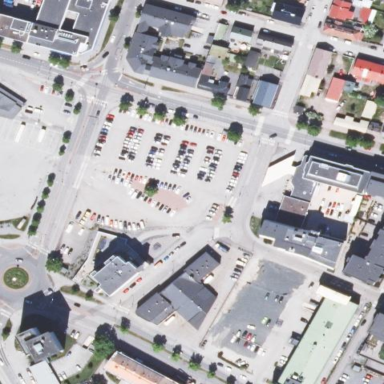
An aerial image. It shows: Commercial area.